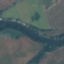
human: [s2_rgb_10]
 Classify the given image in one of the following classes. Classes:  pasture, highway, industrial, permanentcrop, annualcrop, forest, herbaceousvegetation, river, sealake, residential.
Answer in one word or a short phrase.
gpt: River